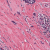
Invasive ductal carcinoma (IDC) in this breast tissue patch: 0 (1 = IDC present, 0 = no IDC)